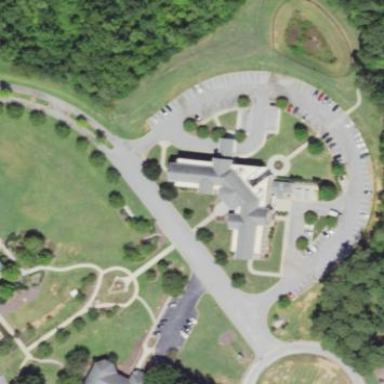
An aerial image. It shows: Clinic building offering healthcare services.